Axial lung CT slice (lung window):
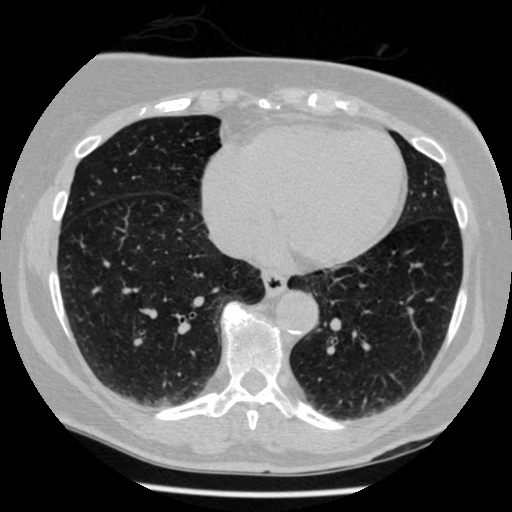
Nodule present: no